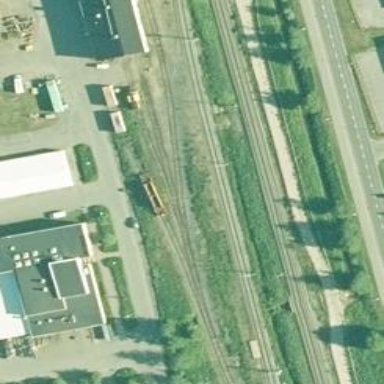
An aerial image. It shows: Railway yard in service.